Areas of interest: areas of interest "Media Organization"
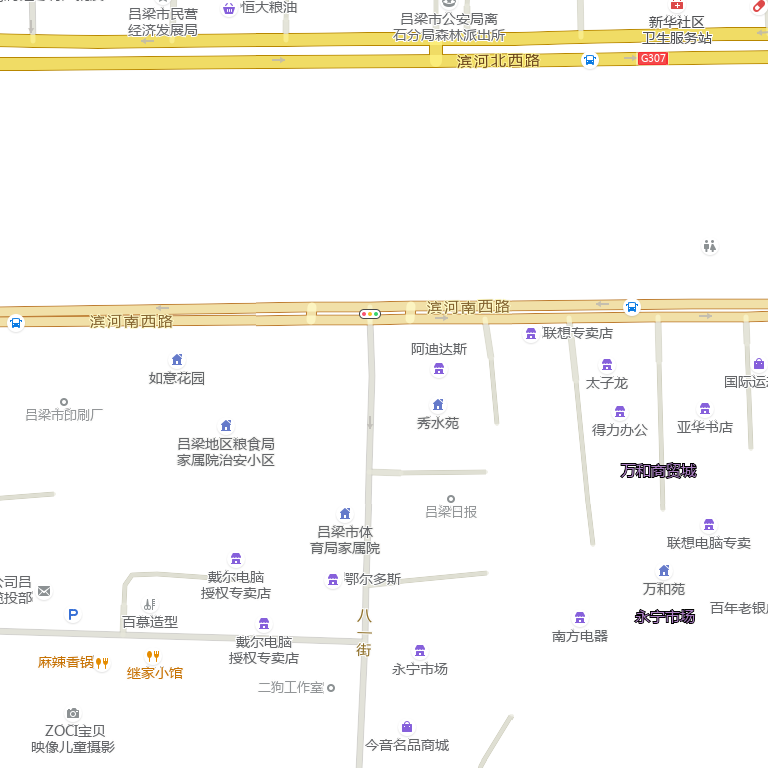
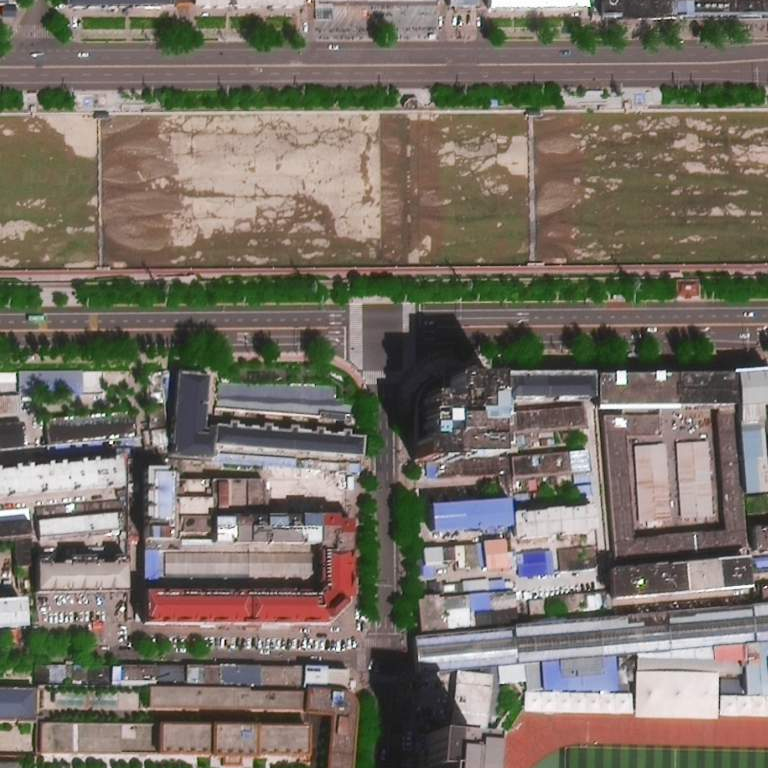